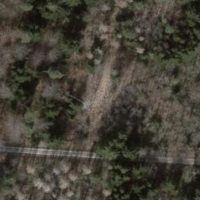
EUNIS habitat code: 44
Species observed at this site:
Clinopodium vulgare